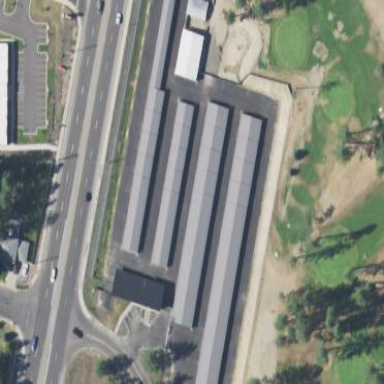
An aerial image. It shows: Commercial area with storage rental shop.